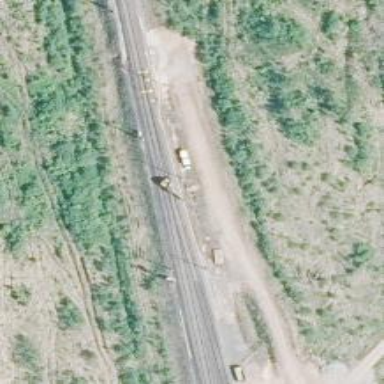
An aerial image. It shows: Railway track with electrified contact lines. This is siding track.